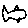
Label: fish